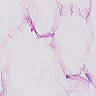
Metastatic tissue present: no